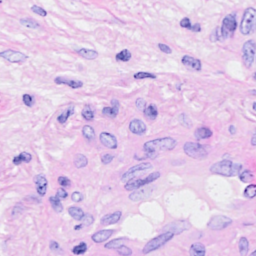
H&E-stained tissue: Breast